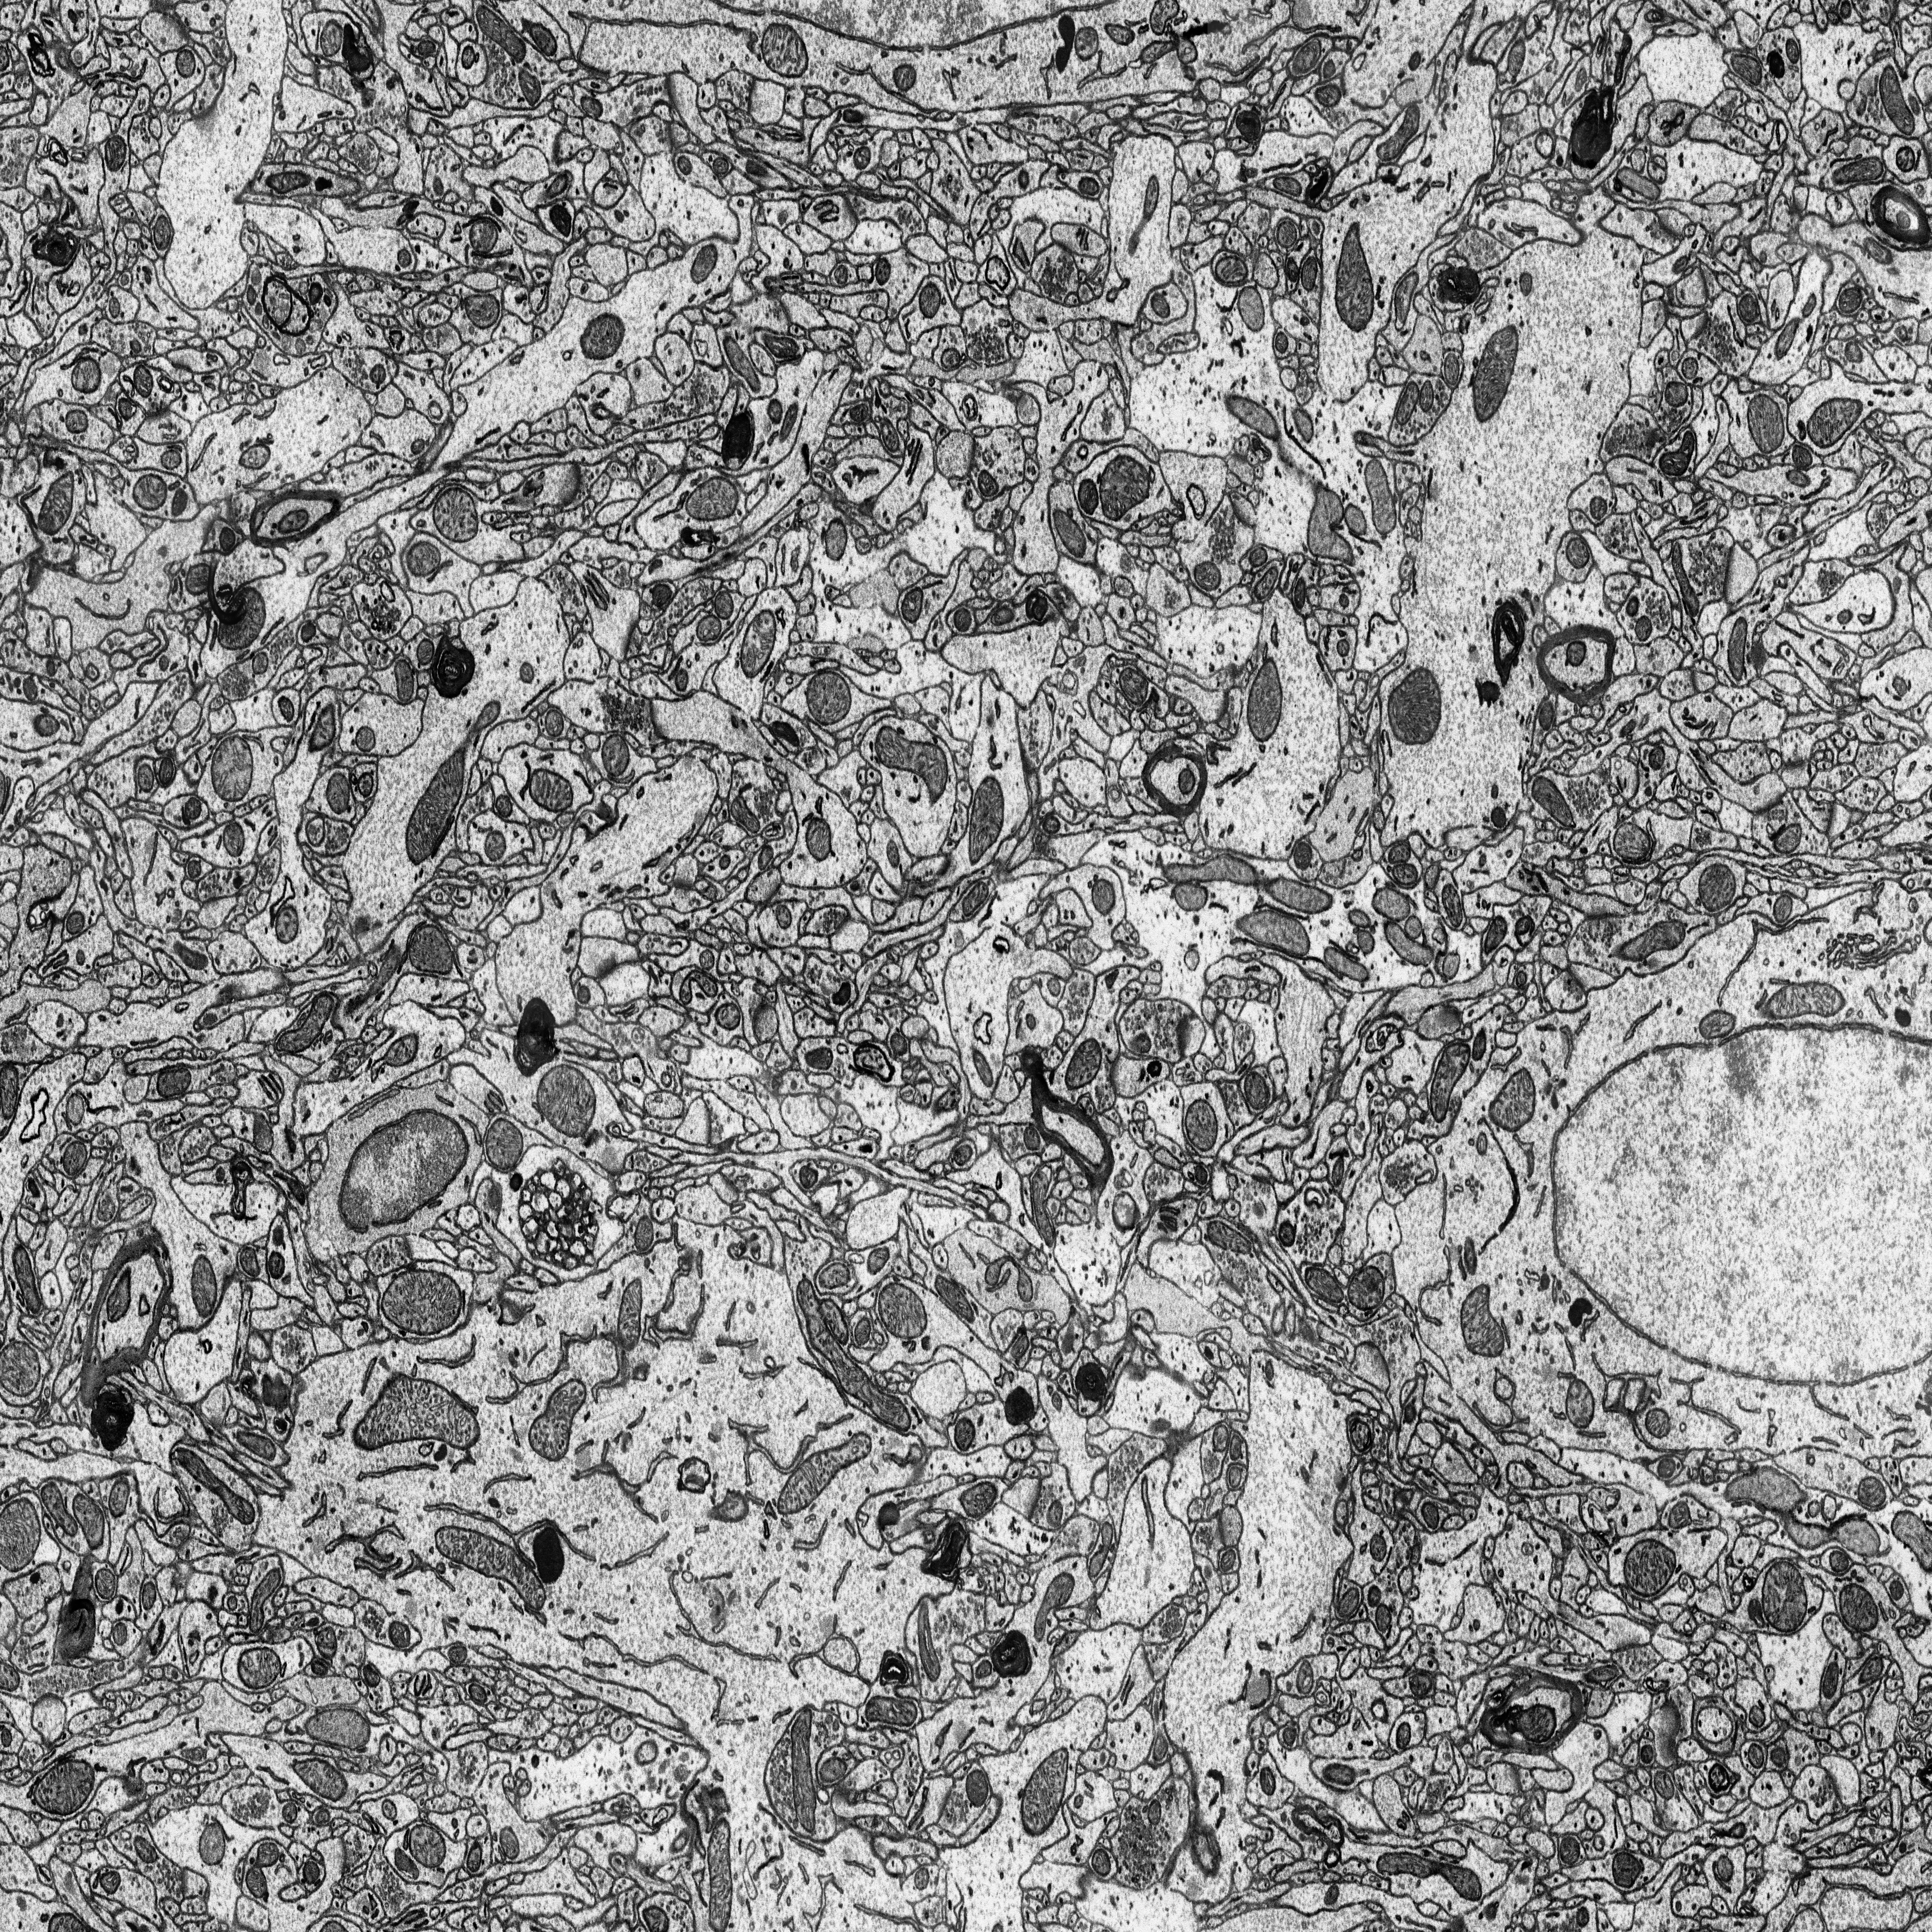
Electron microscopy slice of rat cortex tissue
Slice depth (z): 169
Mitochondria instances in slice: 402